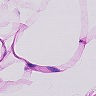
Metastatic tissue present: no